Interaction volume radius: 5 \u00c5
Interaction volume height: 10 \u00c5
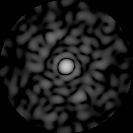
Disorder parameter: 0.8288